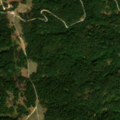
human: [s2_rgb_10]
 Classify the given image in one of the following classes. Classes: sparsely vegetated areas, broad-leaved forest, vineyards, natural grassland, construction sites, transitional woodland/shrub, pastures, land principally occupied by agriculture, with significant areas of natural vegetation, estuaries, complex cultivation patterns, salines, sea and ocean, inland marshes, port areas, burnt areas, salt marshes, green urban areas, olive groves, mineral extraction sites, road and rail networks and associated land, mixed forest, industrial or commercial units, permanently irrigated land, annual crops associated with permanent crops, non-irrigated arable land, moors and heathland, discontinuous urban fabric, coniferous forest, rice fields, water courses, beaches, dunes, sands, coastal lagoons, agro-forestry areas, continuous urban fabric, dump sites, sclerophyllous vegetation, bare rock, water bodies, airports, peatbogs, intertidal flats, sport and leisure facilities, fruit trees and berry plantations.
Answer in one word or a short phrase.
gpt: broad-leaved forest